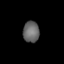
Tissue: lung
Cell type: Myeloid cells
Senescence score: 0.5562
Nuclear area (px): 338
Mean DAPI intensity: 101.376